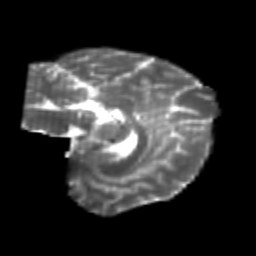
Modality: T2w
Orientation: sagittal
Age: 22
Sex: female
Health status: healthy
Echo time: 0.074 s